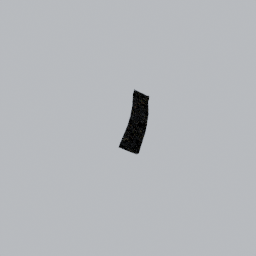
Label: nature